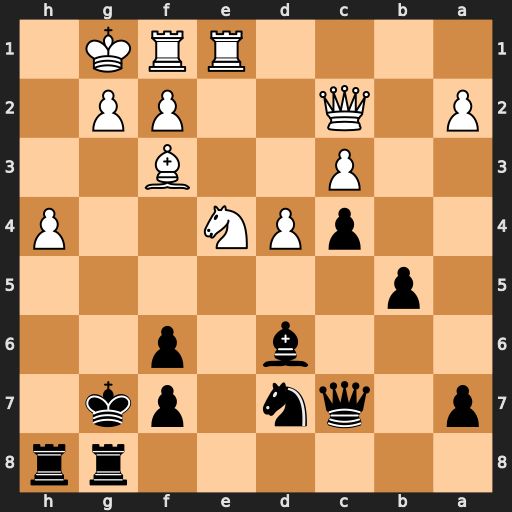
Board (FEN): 6rr/p1qn1pk1/3b1p2/1p6/2pPN2P/2P2B2/P1Q2PP1/4RRK1
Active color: b
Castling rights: -
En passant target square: -
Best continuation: Bh2+ Kh1 Rxh4 g3 Bxg3+